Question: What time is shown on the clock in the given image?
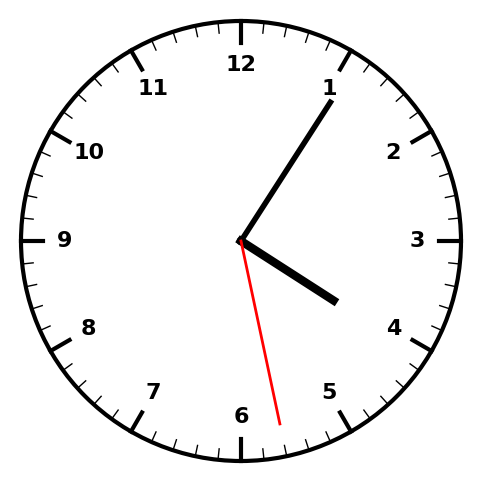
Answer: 04:05:28